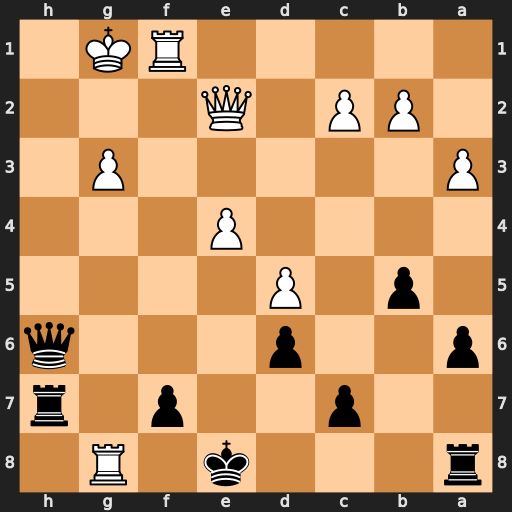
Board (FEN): r3k1R1/2p2p1r/p2p3q/1p1P4/4P3/P5P1/1PP1Q3/5RK1
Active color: b
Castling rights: q
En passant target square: -
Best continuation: Ke7 Rxa8 Qh1+ Kf2 Rh2+ Ke1 Rxe2+